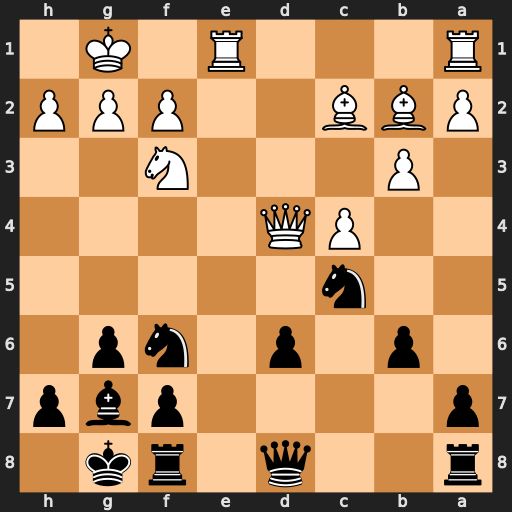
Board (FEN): r2q1rk1/p4pbp/1p1p1np1/2n5/2PQ4/1P3N2/PBB2PPP/R3R1K1
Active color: b
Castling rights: -
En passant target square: -
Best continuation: Nh5 Qd2 Bxb2